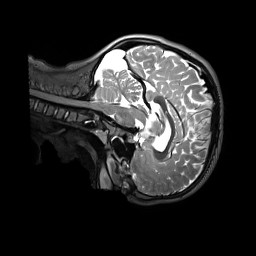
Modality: T2w
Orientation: sagittal
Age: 11
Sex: male
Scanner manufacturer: siemens
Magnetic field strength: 3 T
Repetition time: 3.2 s
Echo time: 0.408 s